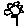
Label: flower